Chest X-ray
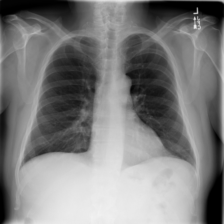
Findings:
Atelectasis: positive
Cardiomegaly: negative
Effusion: negative
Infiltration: negative
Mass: negative
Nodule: negative
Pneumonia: negative
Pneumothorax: negative
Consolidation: negative
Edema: negative
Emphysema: negative
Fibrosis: negative
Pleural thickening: negative
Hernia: negative